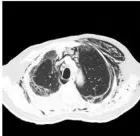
Chest images during the clinical episode. (I-L) Chest CT after extubation revealed severe subcutaneous and mediastinal empysema, along with bilateral opacities consistent with interstitial pneumonitis.
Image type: radiology (ct)